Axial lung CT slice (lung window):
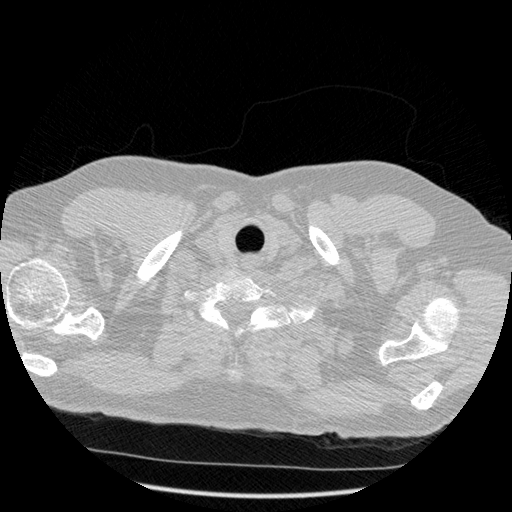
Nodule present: no